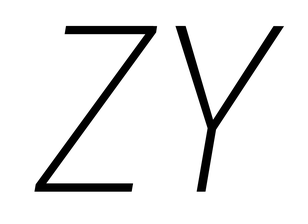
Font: Roboto-Italic_Condensed_ExtraLight_Italic